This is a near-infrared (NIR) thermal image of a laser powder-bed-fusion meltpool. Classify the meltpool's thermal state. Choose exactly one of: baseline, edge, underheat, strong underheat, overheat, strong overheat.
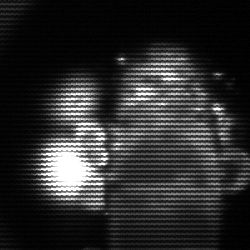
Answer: strong underheat